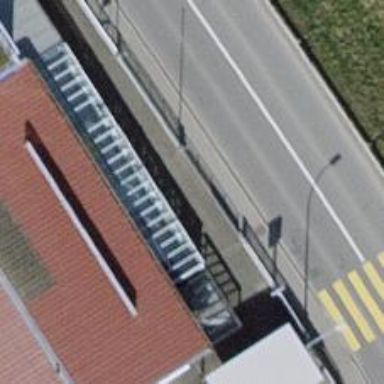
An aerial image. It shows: Bus stop with platform for public transport.